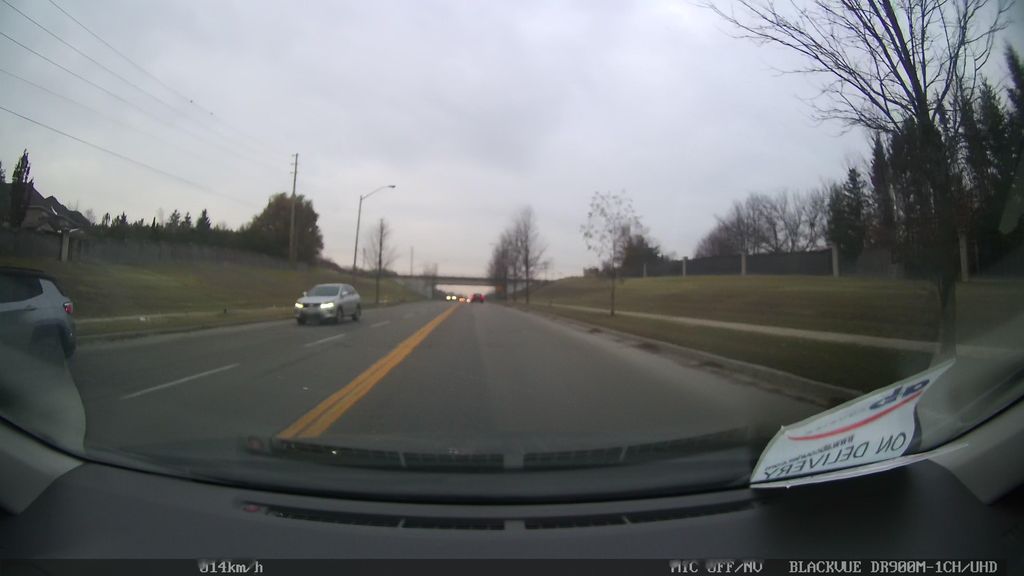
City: toronto